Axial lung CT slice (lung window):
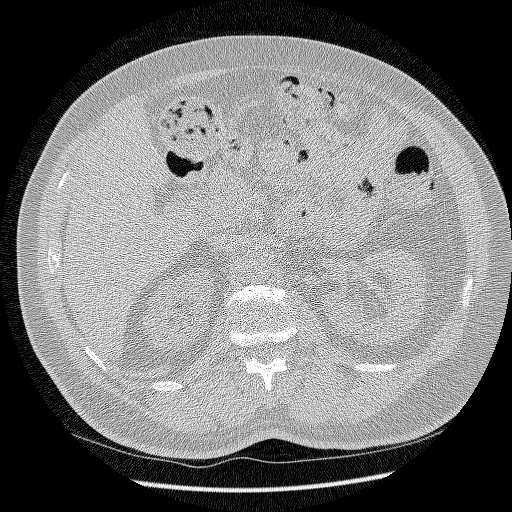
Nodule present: no